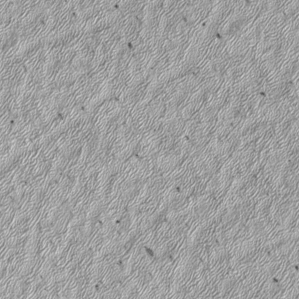
Label: frost